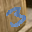
Label: 3